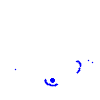
Particle: pion